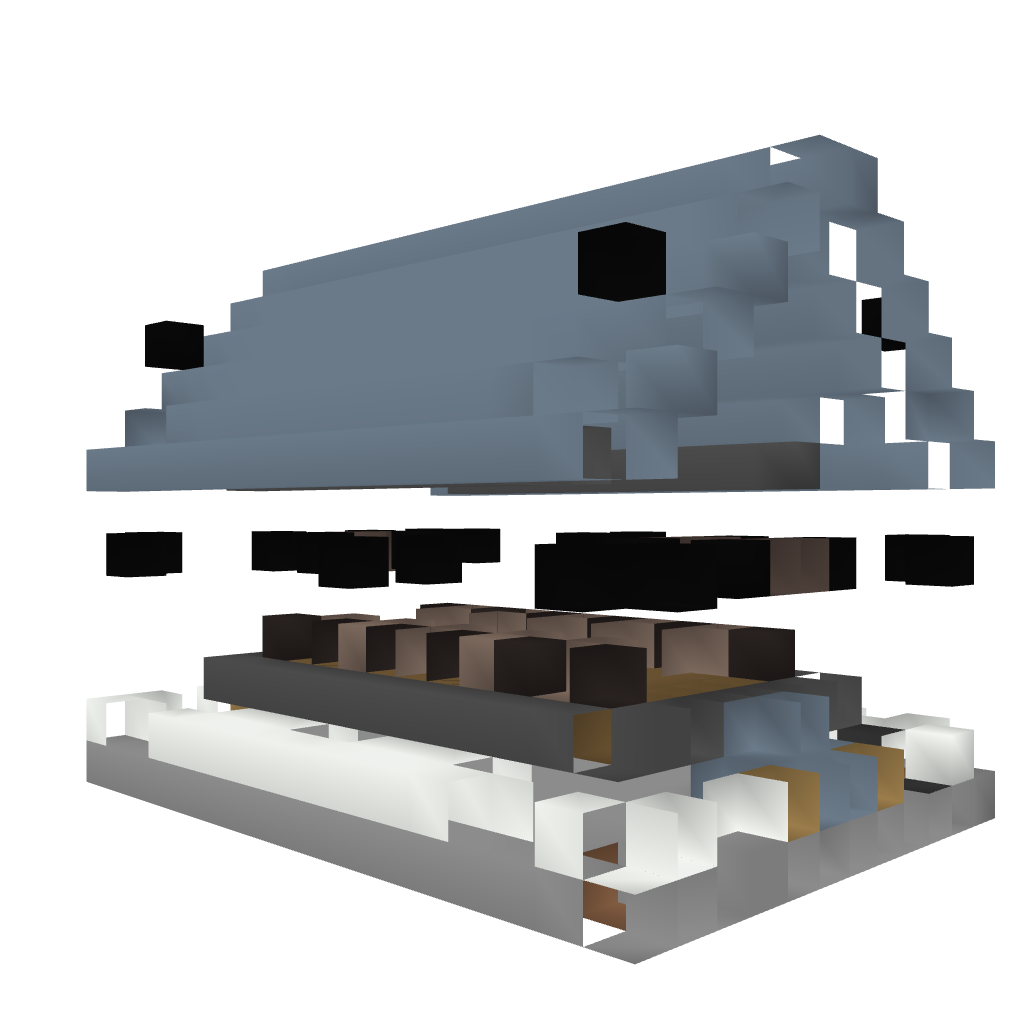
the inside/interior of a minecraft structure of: Wooden Barracks